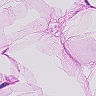
Metastatic tissue present: no